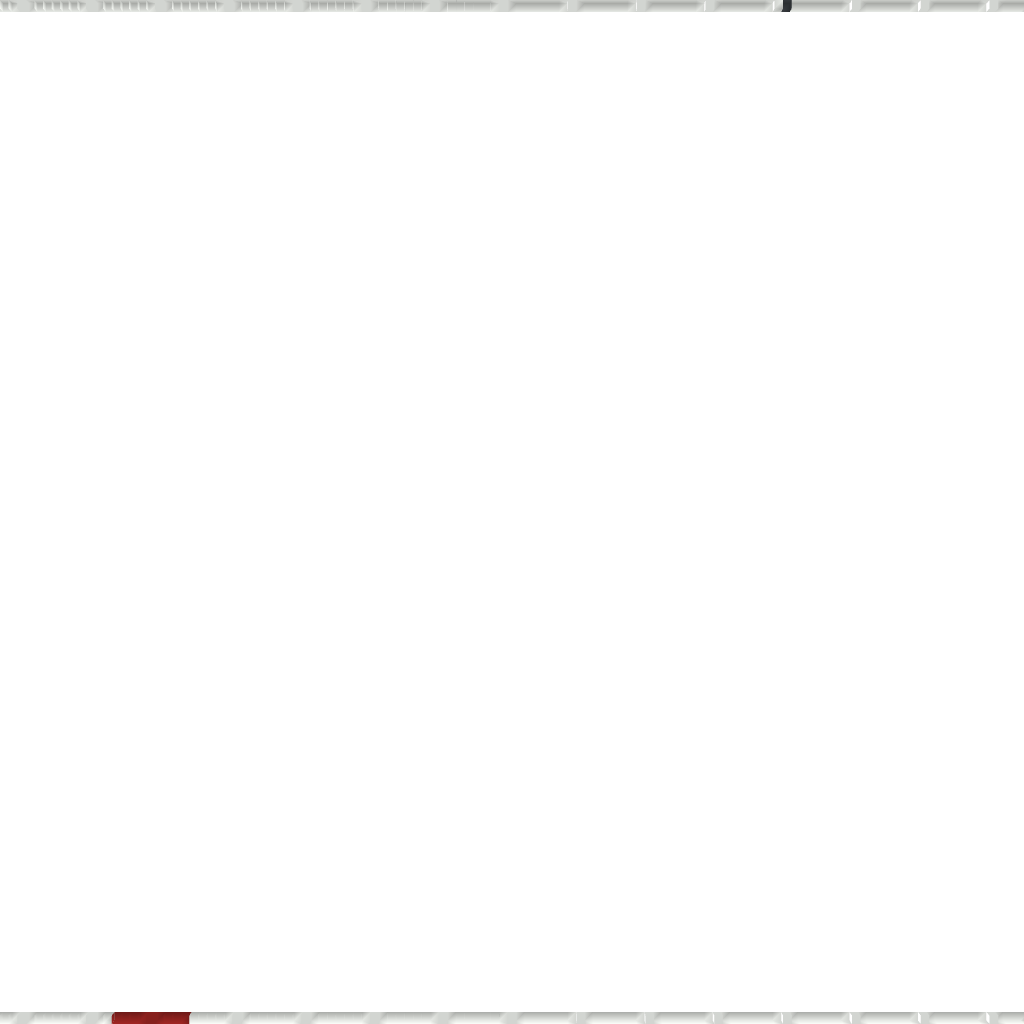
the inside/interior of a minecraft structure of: Tap-Tap The Red Nose